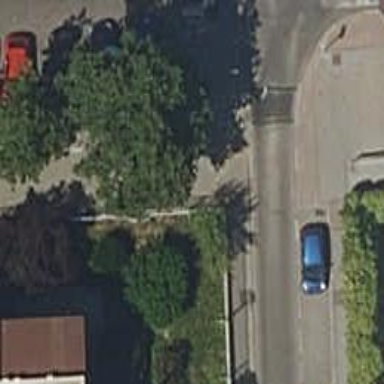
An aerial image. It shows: Zebra crossing on footway.